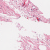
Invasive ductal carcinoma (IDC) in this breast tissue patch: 0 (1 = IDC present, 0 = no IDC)